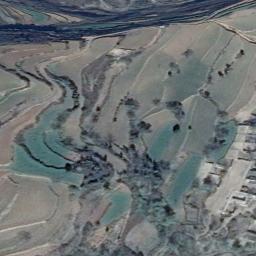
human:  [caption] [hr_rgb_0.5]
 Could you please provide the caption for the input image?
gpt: Many green plants are on the terrace .

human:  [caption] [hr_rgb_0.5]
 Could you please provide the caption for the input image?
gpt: The bare and green terrace is next to some houses and trees .

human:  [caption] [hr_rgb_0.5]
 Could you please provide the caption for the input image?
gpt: A large layer of brown and green mixed terraces .

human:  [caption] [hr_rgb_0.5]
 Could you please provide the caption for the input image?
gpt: There is a winding path between the terraces .

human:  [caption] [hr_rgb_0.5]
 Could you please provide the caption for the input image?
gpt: There are some green bushes among the terraces .